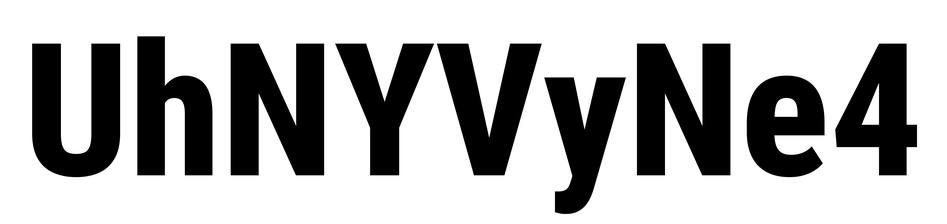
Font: Roboto_Condensed_ExtraBold